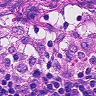
Metastatic tissue present: no